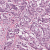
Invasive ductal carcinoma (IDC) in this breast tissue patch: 1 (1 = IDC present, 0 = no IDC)